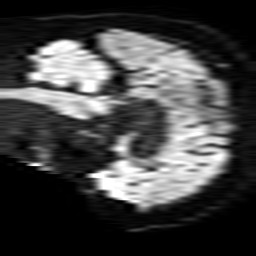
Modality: TRACE
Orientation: sagittal
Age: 62
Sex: male
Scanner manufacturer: philips
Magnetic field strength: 1.5 T
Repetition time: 3.818 s
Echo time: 0.09719 s